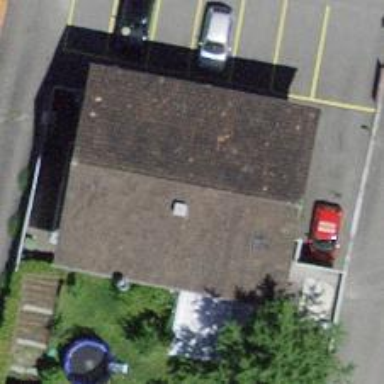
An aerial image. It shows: Fast food establishment.